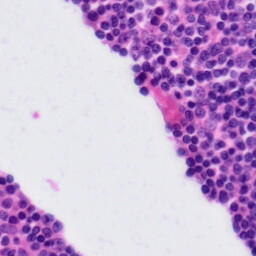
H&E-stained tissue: Tonsil